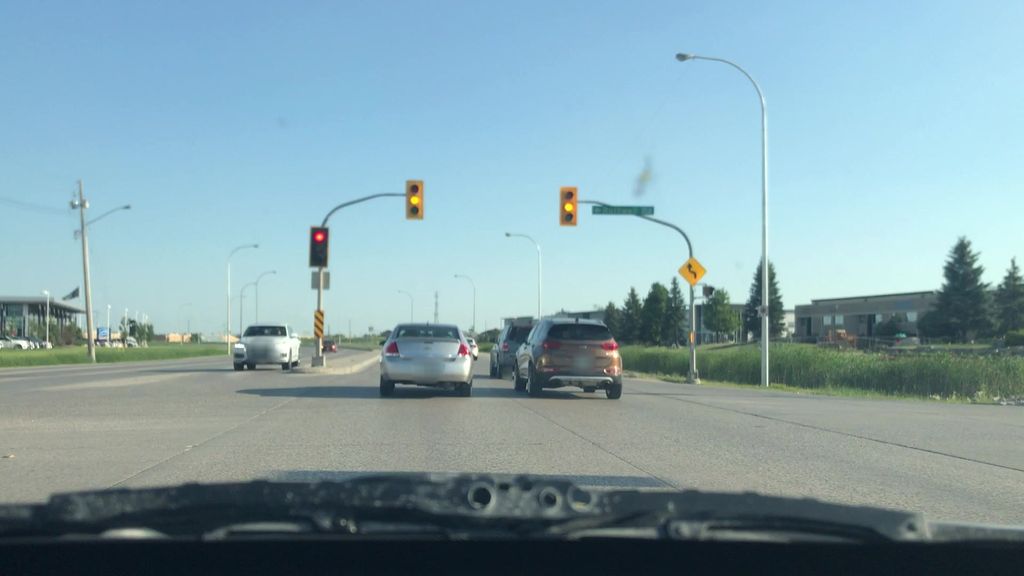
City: winnipeg